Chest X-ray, AP view. Patient: 79 years old, sex M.
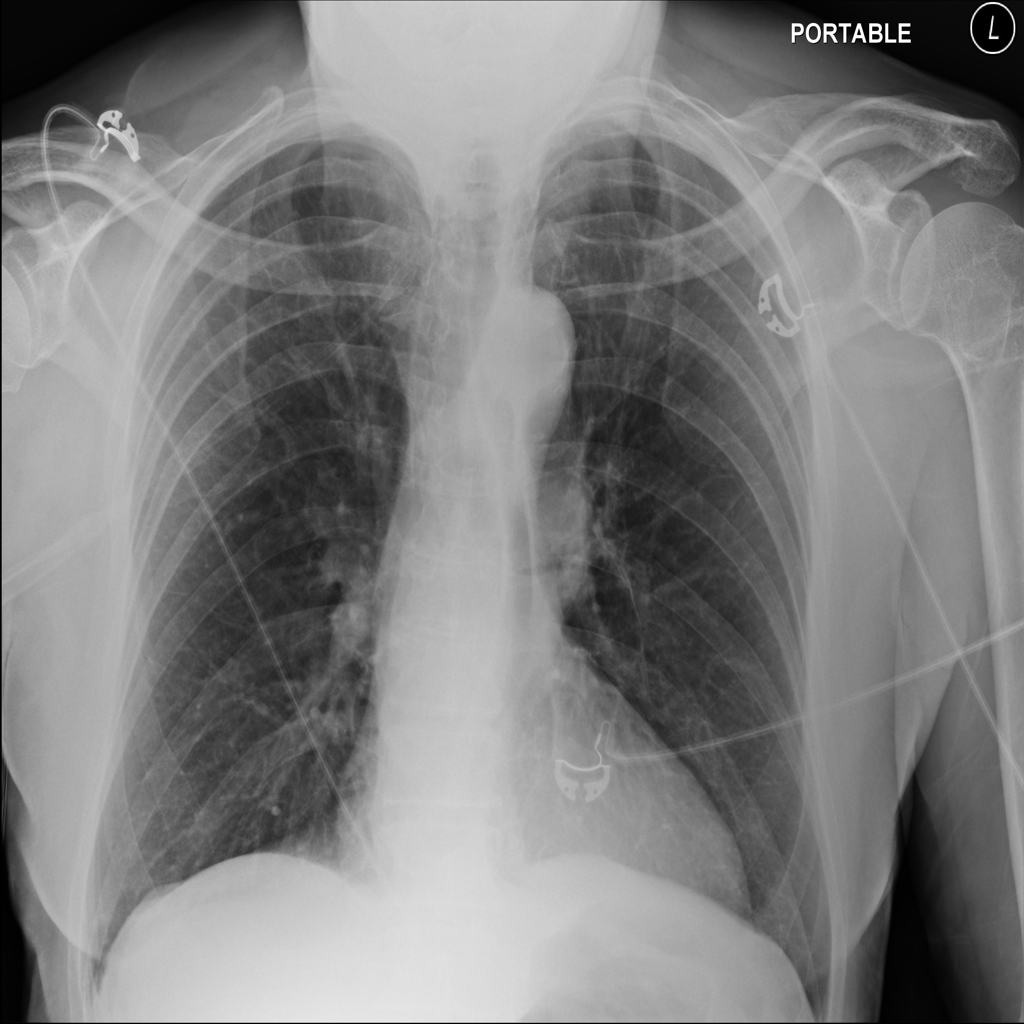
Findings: No Finding